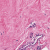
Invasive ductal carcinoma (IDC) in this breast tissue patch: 0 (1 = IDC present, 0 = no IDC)